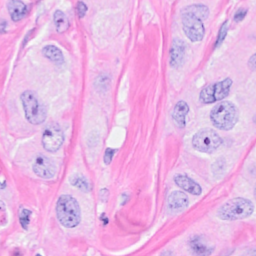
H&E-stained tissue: Breast